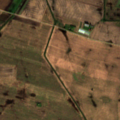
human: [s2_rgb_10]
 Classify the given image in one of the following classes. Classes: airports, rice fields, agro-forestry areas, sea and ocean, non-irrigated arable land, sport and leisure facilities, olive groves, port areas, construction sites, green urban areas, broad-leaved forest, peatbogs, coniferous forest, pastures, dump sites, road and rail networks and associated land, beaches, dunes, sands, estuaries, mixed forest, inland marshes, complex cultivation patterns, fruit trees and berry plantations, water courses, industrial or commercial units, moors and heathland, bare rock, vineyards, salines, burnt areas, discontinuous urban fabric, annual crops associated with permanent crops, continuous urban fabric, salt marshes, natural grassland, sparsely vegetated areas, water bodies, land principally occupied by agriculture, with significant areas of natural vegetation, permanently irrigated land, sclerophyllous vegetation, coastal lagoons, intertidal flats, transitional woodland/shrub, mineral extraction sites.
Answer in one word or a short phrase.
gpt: non-irrigated arable land